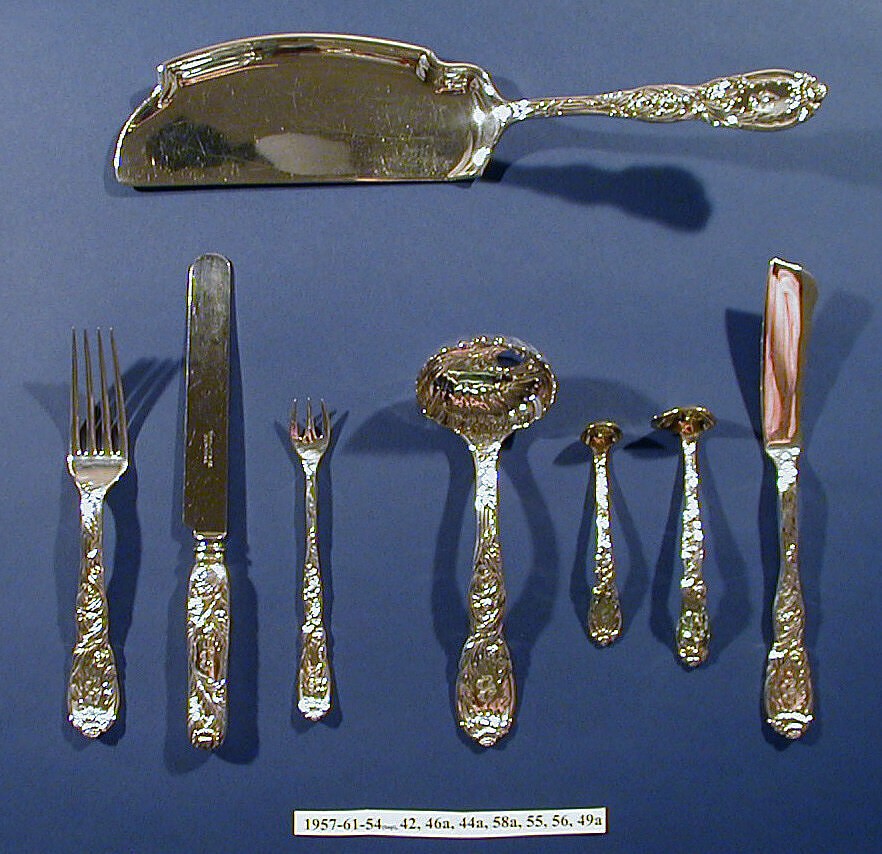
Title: Chrysanthemum Pattern Salt Spoon
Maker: Charles T. Grosjean, American, d. 1888
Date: ca. 1880
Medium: gold plated, silver
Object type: spoon
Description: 1957-61-42,44a,46a,49a,54/56,58: Rounded steel blade; shaped handle with design in ...;     1957-61-42: Four elongated tapering tines. Notched edge on the...;     1957-61-44-a/f: Three short tines, widely spaced; design in Chrysa...;     1957-61-44-a: Three short tines, widely spaced, forming curved b...;     1957-61-44-b: Three short tines, widely spaced, forming curved b...;     1957-61-44-c: Three short tines, widely spaced, forming curved b...;     1957-61-44-d: Three short tines, widely spaced, forming curved b...;     1957-61-44-e: Three short tines, widely spaced, forming curved b...;     1957-61-44-f: Three short tines, widely spaced, forming curved b...;     1957-61-46-a/l: Rounded steel blade; shaped handle with design in ...;     1957-61-46-a: Elongated rectangular steel blade with rounded poi...;     1957-61-46-b: Elongated rectangular steel blade with rounded poi...;     1957-61-46-c: Elongated rectangular steel blade with rounded poi...;     1957-61-46-d: Elongated rectangular steel blade with rounded poi...;     1957-61-46-e: Elongated rectangular steel blade with rounded poi...;     1957-61-46-f: Elongated rectangular steel blade with rounded poi...;     1957-61-46-g: Elongated rectangular steel blade with rounded poi...;     1957-61-46-h: Elongated rectangular steel blade with rounded poi...;     1957-61-46-i: Elongated rectangular steel blade with rounded poi...;     1957-61-46-j: Elongated rectangular steel blade with rounded poi...;     1957-61-46-k: Elongated rectangular steel blade with rounded poi...;     1957-61-46-l: Elongated rectangular steel blade with rounded poi...;     1957-61-49-a,b: Pair of butter knives, butter knife(a) and butter ...;     1957-61-54: Flat scoop with straight, knife-like edge on one s...;     1957-61-55: Deep round gold plated bowl. Tapered gold-plated n...;     1957-61-56: Deep round gold plated bowl with spout. Tapered go...;     1957-61-58-a,b: Pair of ladles, ladle(a) and ladle(b) of same desi...